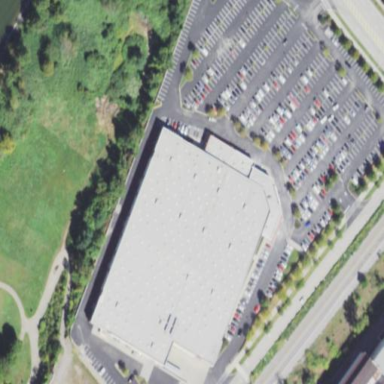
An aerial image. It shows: Wholesale shop housed in warehouse.